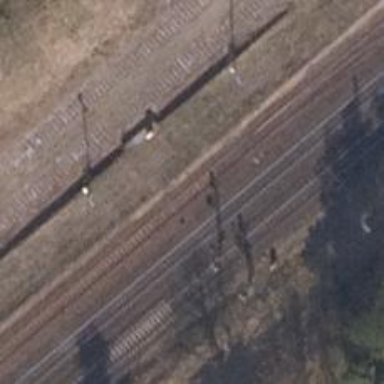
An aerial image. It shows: Railway signal.